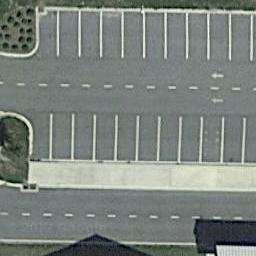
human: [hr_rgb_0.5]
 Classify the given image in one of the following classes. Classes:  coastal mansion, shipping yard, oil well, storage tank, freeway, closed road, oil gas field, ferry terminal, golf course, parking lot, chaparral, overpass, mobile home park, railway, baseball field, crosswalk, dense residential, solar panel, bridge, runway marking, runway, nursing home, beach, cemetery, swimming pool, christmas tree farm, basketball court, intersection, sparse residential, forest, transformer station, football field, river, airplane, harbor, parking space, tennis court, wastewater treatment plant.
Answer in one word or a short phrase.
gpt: parking space